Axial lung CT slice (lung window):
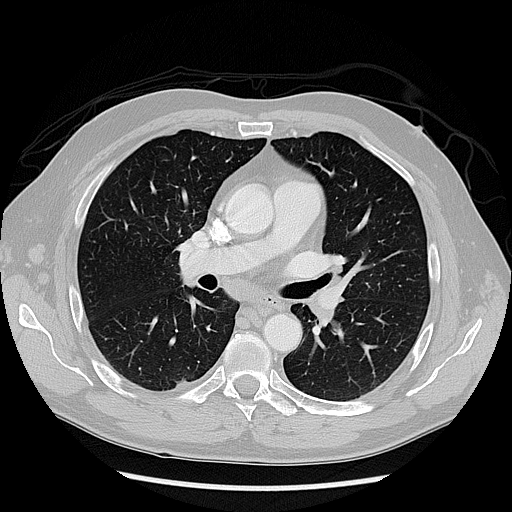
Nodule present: no